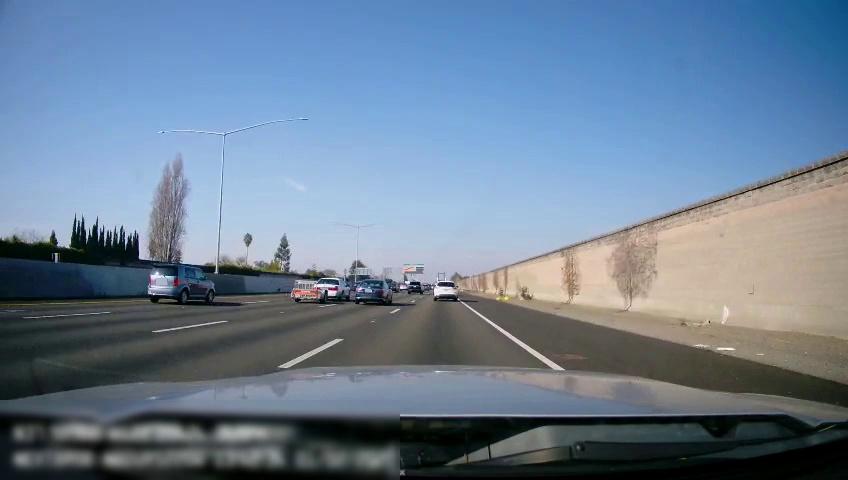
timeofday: Day
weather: Sunny
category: Drivable Space
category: Vehicles | Car
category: Vehicles | SUV
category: Vehicles | Car
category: Vehicles | SUV
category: Vehicles | Car
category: Vehicles | Car
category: Lanes | Current Lane
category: Lanes | Current Lane
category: Lanes | Alternate Lane
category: Lanes | Alternate Lane
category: Lanes | Alternate Lane
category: Traffic | Signs